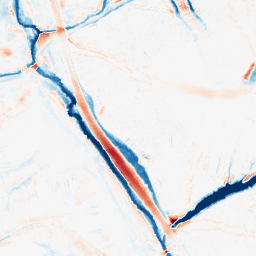
Category: morphological
Decomposition family: morphological
Decomposition parameters: operation: average
size: 10
Upsampling method: quadratic
Upsampling parameters: scale: 2
Upsampling scale: 2